Question: I am making a hand of cards fan out. When hovering over a card i want it to move outwards so it looks like you're pulling it out.
Like this:

The rotation of the cards is made in javascript by "90 / amount of cards" 90 being the angle of the maximum rotation. That way i know the angle of each card.
The hover would preferably be done in 100% css but javascript is fine too if that's the only way.
'''
socket.on('hand', function(hand){
console.log("kaarten gekregen");
var node = document.getElementById("cardwrap");
node.innerHTML = ''; //remove all cards in the hand
var perCardRotate = 90 / hand.length; //calculate the rotation per card
var perCardRotate = perCardRotate.toString().trim();
for(var i=0; i < hand.length; i++){ //for loop to create all cards
var subnode = document.createElement("a");
subnode.setAttribute("class", "card");
subnode.setAttribute("name", i);
subnode.setAttribute("id", i);
subnode.setAttribute("onclick", "PickCard(getAttribute('name'))");
var textnode = document.createTextNode(hand[i]);
var image = document.createElement("img");
image.setAttribute("src", "/client/img/" + hand[i] + ".png");
image.setAttribute("zIndex", i + 1000);
image.setAttribute("id", i + "CARD")
subnode.appendChild(image);
node.appendChild(subnode);
perCardRotateString = (i * perCardRotate )- 45 + (parseFloat(perCardRotate) / 2) //calculate the rotation of the current card being made
var perCardTranslateString = (0.03 * Math.pow(perCardRotateString, 2)); //calculate how far the card needs to be moved down based on: y=(0.03 X)^2
document.getElementById(i + "CARD").setAttribute('style', "transform: rotate("+ perCardRotateString + 'deg) translateY( '+ perCardTranslateString +'px)'); //set rotation and translation
}
});
'''
'''
#hand{
/* margin-left: auto;
margin-right: auto;*/
width: 100%;
position: absolute;
float: left;
align-content: center;
margin-top: 200px;
max-width: 1180px;
margin-left: 60px;
}
.card{
position: relative;
top: 0px;
transition: top ease 0.5s;
margin-left: -60px;
}
.card:hover{
top: -20px;
}
img{
width: 110px;
padding-left: 4px;
padding-right: 4px;
padding-top: 4px;
padding-bottom: 4px;
}
'''
'''
<div id="cardwrap">
<a class="card" name="0" id="0" onclick="PickCard(getAttribute('name'))">
<img src="/client/img/as.png" zindex="1000" id="0CARD" style="transform: rotate(-38.57142857142857deg) translateY( 44.63265306122448px)">
</a>
<a class="card" name="1" id="1" onclick="PickCard(getAttribute('name'))">
<img src="/client/img/3d.png" zindex="1001" id="1CARD" style="transform: rotate(-25.714285714285708deg) translateY( 19.836734693877542px)">
</a>
<a class="card" name="2" id="2" onclick="PickCard(getAttribute('name'))">
<img src="/client/img/4c.png" zindex="1002" id="2CARD" style="transform: rotate(-12.857142857142856deg) translateY( 4.959183673469386px)">
</a>
<a class="card" name="3" id="3" onclick="PickCard(getAttribute('name'))"><img src="/client/img/5s.png" zindex="1003" id="3CARD" style="transform: rotate(-1.7763568394002505e-15deg) translateY( 9.466330862652141e-32px)">
</a>
</div>
'''
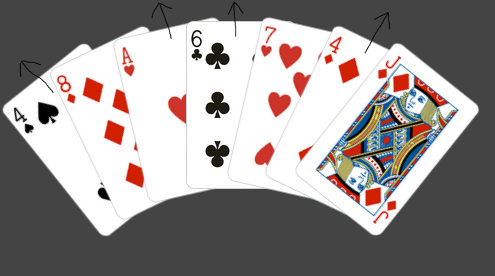
Answer: Why not use CSS and Transform?
'''
#container{
width:100px;
height:100px;
background:transparent;
position:relative;
margin:50px;
transform:rotateX(60deg) rotateZ(45deg);
transform-style:preserve-3d; z-index:98;
}
#container .card{
width:100px;
height:100px;
background:#ddd;
transform:rotateX(180deg) rotateZ(45deg);
transform-style:preserve-3d;
position:relative;
z-index:99;
}
#container:hover .card{
top:-50px;
}
'''
'''
<div id="container">
<div class="card">
</div>
</div>
'''
---
EDIT:
<URL>
Here are the code from it:
'''
.wrap{
display:flex;
position:relative;
justify-content: center;
}
.card{
height:120px;
width:80px;
background:blue;
border:1px solid black;
border-radius:5px;
position:relative;
top:30px;
transition: transform .2s;
}
.card:nth-child(1) {
transform: translateY(0px) rotate(-42deg);
left: 87px;
top: 52px;
}
.card:nth-child(2) {
transform: translateY(0px) rotate(-26deg);
left: 42px;
top: 38px;
}
.card:nth-child(3) {
transform: translateY(0px) rotate(-16deg);
left: 7px;
top: 26px;
}
.card:nth-child(4) {
transform: translateY(0px) rotate(1deg);
left: -24px;
top: 24px;
}
.card:nth-child(5) {
right: 54px;
top: 28px;
transform: translateY(0px) rotate(16deg);
}
.card:nth-child(6) {
transform: translateY(0px) rotate(26deg);
right: 82px;
top: 44px;
}
.card:nth-child(7) {
transform: translateY(0px) rotate(35deg);
right: 117px;
top: 67px;
}
.card:nth-child(1):hover{
z-index:2;
transform: translate(-20px) rotate(-42deg) scale(1.5);
}
.card:nth-child(2):hover{
z-index:2;
transform: translateY(-20px) rotate(-26deg) scale(1.5);
}
.card:nth-child(3):hover{
z-index:2;
transform: translate(1px , -20px) rotate(-16deg) scale(1.5);
}
.card:nth-child(4):hover{
z-index:2;
transform: translateY(-20px) rotate(1deg) scale(1.5);
}
.card:nth-child(5):hover{
z-index:2;
transform: translate(1px , -20px) rotate(16deg) scale(1.5);
}
.card:nth-child(6):hover{
z-index:2;
transform: translateY(-20px) rotate(26deg) scale(1.5);
}
.card:nth-child(7):hover{
z-index:2;
transform: translate(1px , -20px) rotate(35deg) scale(1.5);
}
'''
'''
<div class="wrap">
<div class="card"></div>
<div class="card"></div>
<div class="card"></div>
<div class="card"></div>
<div class="card"></div>
<div class="card"></div>
<div class="card"></div>
</div>
<div class="t">
</div>
'''